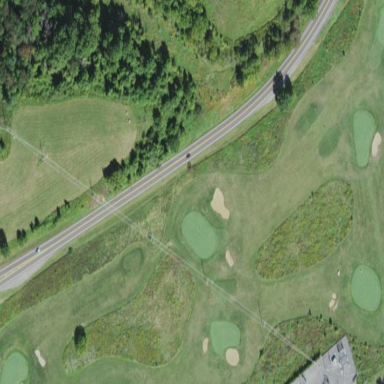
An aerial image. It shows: Golf course.